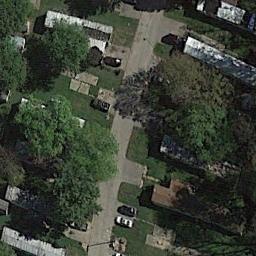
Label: mobile_home_park